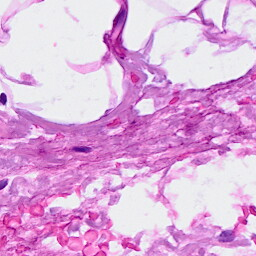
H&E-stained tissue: Breast